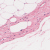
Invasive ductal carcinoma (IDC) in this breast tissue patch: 0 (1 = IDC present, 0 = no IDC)